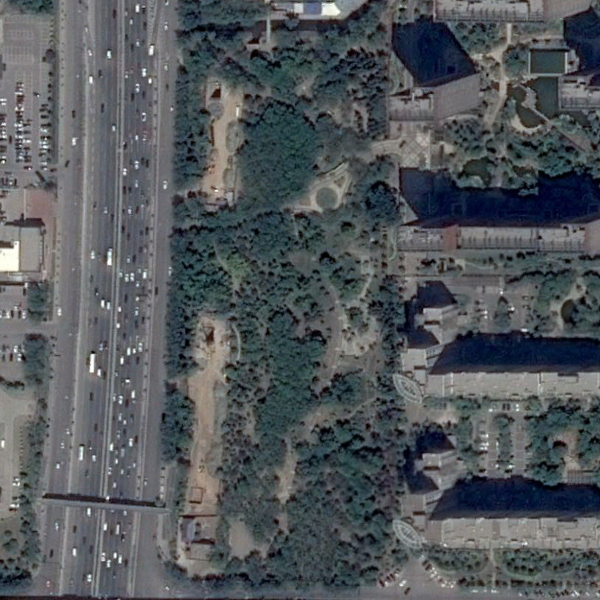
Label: Park